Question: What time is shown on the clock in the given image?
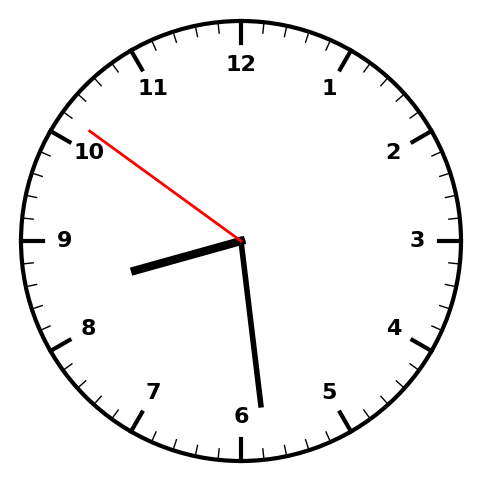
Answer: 08:28:51